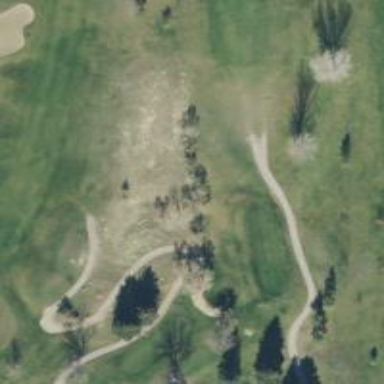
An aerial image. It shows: Service road designated as golf cart path.